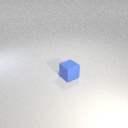
small blue rubber cube